Interaction volume radius: 10 \u00c5
Interaction volume height: 20 \u00c5
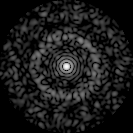
Disorder parameter: 0.8129